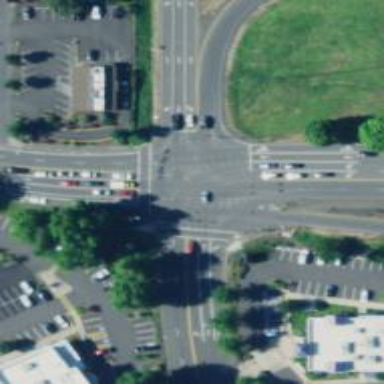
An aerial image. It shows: Solid stop line on the road marking.